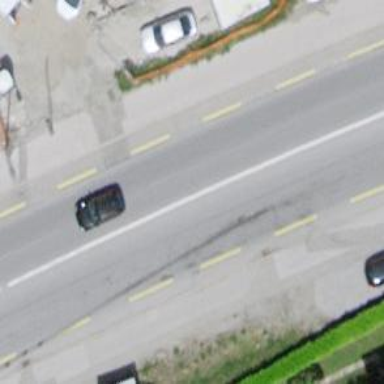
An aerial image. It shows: Primary highway with asphalt surface and designated lane for cyclists.